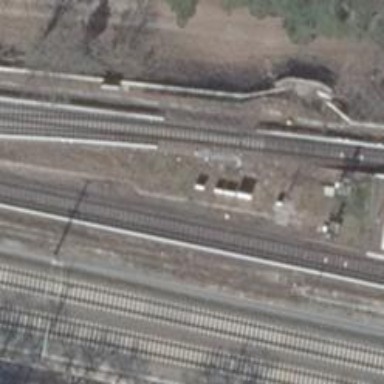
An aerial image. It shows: Railway switch.